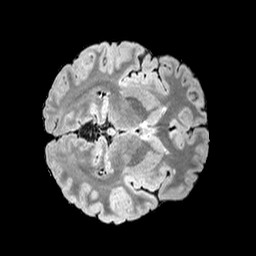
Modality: T1w
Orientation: axial
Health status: healthy